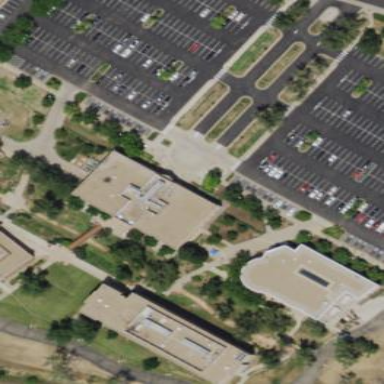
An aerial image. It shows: College building.